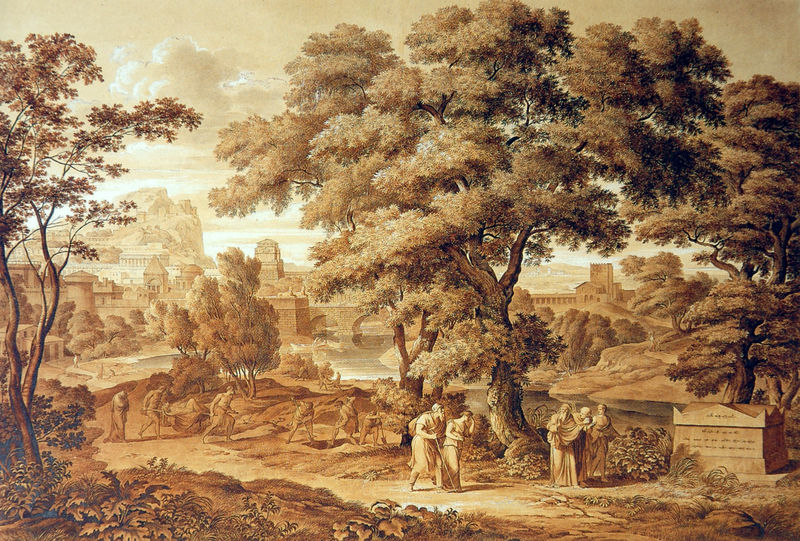
Titel: Landschaft mit Abraham und den drei Engeln
Künstler: Joseph Anton Koch
Institution: Privatbesitz
Schlagwörter: baum, berg, blätter, dunkel, felsen, gruppe, himmel, laub, mann, meer, schatten, umhang, wasser, weiß, wolken, baumstämme, bäume, fluss, frauen, gelb, grün, landschaft, menschen, ocker, sand, see, stadt, ufer, äste, braun, frau, hell, hintergrund, kleid, licht, männer, orange, pfeiler, schwarz, strasse, szene, säule, säulen, vordergrund, zeichnung, anlage, dach, gebäude, gras, haus, park, rasen, weg, wiese, wolke, beige, alt, bart, architektur, leiche, sockel, stein, steine, tod, tot, toter, tragen, trauer, ast, bach, baumstamm, erde, ferne, horizont, häuser, hügel, natur, stamm, strauch, zweige, brücke, busch, büsche, gebüsch, gehen, gewässer, pfad, sonne, sträucher, wege, boden, gewand, mantel, drei, gewänder, paar, personen, blatt, pflanzen, wald, anhöhe, arbeit, bauern, boot, boote, sack, stock, turm, garten, schrift, bogen, italien, ort, zwei, alter mann, stab, arbeiten, bündel, heu, schleppen, trage, berge, fels, gebirge, hellbraun, dorf, mauer, grafik, graphik, tag, herbst, idylle, sepia, arbeiter, figuren, karre, schubkarre, böschung, staffage, wetter, inschrift, plinthe, allein, baumkrone, gewächs, bauer, gruppen, bögen, tusche, antike, greis, burg, türme, spaziergang, wandern, denkmal, festung, radierung, stich, tote, friedhof, gestalten, begräbnis, löwen, beute, bahre, grab, gräber, toga, laubwerk, reise, wanderer, griechisch, rinde, mittelalter, obelisk, griechenland, landwirtschaft, gebückt, graben, stadtmauer, umhänge, tempel, icht, mittelpunkt, arkadien, rucksack, maria, kupferstich, trauernde, träger, biblisch, astgabel, schaufel, wanderung, hasu, josef, staffagefiguren, grabmal, athen, monument, männr, akropolis, mittelgrund, prospekt, brückentürme, mal, grabstein, schaufeln, flußtal, fraz, totengräber, pflanzn, büßerin, anderung, angehörige, antiike, geäubde, knorpel, mann männer, menschenw, scgatten, tumbus, tumulus, volkszählung, wandlerin, leichenzug, landschagt, stabantike, i schrift